Question: The code below downloads images from a server and displays them in a recyclerview using php mysql and volley library as seen in the image. As of now when one clicks the image it only toasts the image name. I want a user to be able to view the full image on click. Sorry to post all the code but its a desperate situation.
RECYCLERVIEW CODE
'''
<?xml version="1.0" encoding="utf-8"?>
<RelativeLayout xmlns:android="http://schemas.android.com/apk/res/android"
xmlns:tools="http://schemas.android.com/tools"
android:id="@+id/activity_main"
android:layout_width="match_parent"
android:layout_height="match_parent"
tools:context=".MainActivity">
<androidx.recyclerview.widget.RecyclerView
android:id="@+id/recyclerview1"
android:layout_width="fill_parent"
android:layout_height="fill_parent" />
</RelativeLayout>
'''
CARDVIEW CODE
'''
<?xml version="1.0" encoding="utf-8"?>
<androidx.cardview.widget.CardView
xmlns:android="http://schemas.android.com/apk/res/android"
xmlns:card_view="http://schemas.android.com/apk/res-auto"
android:id="@+id/cardview1"
android:layout_width="match_parent"
android:layout_height="wrap_content"
card_view:cardElevation="5dp"
card_view:contentPadding="5dp"
card_view:cardCornerRadius="5dp"
card_view:cardMaxElevation="5dp"
>
<RelativeLayout
android:layout_width="fill_parent"
android:layout_height="wrap_content"
android:background="#ECEFF1">
<com.android.volley.toolbox.NetworkImageView
android:id="@+id/VolleyImageView"
android:layout_width="150dp"
android:layout_height="100dp"
android:src="@mipmap/ic_launcher"
android:layout_marginTop="10dp"
android:layout_marginBottom="10dp"/>
<TextView
android:id="@+id/ImageNameTextView"
android:layout_width="wrap_content"
android:layout_height="wrap_content"
android:layout_centerVertical="true"
android:layout_marginLeft="10dp"
android:layout_toEndOf="@+id/VolleyImageView"
android:layout_toRightOf="@+id/VolleyImageView"
android:text="JSon Image Name"
android:textColor="#000"
android:textSize="15dp" />
</RelativeLayout>
</androidx.cardview.widget.CardView>
'''
MAIN ACTIVITY
'''
package com.ny.fetchallimages;
import android.os.Bundle;
import org.json.JSONArray;
import java.util.ArrayList;
import com.android.volley.VolleyError;
import com.android.volley.toolbox.JsonArrayRequest;
import com.android.volley.toolbox.Volley;
import java.util.List;
import android.view.GestureDetector;
import android.view.MotionEvent;
import android.view.View;
import android.widget.Toast;
import androidx.appcompat.app.AppCompatActivity;
import androidx.recyclerview.widget.LinearLayoutManager;
import androidx.recyclerview.widget.RecyclerView;
import com.android.volley.RequestQueue;
import com.android.volley.Response;
import org.json.JSONException;
import org.json.JSONObject;
public class MainActivity extends AppCompatActivity {
List<DataAdapter> ListOfdataAdapter;
RecyclerView recyclerView;
String HTTP_JSON_URL = "http://*************.php";
String Image_URL_JSON = "image_data";
String Image_Name_JSON = "image_tag";
JsonArrayRequest RequestOfJSonArray ;
RequestQueue requestQueue ;
View view ;
int RecyclerViewItemPosition ;
RecyclerView.LayoutManager layoutManagerOfrecyclerView;
RecyclerView.Adapter recyclerViewadapter;
ArrayList<String> ImageTitleNameArrayListForClick;
@Override
protected void onCreate(Bundle savedInstanceState) {
super.onCreate(savedInstanceState);
setContentView(R.layout.activity_main);
ImageTitleNameArrayListForClick = new ArrayList<>();
ListOfdataAdapter = new ArrayList<>();
recyclerView = (RecyclerView) findViewById(R.id.recyclerview1);
recyclerView.setHasFixedSize(true);
layoutManagerOfrecyclerView = new LinearLayoutManager(this);
recyclerView.setLayoutManager(layoutManagerOfrecyclerView);
JSON_HTTP_CALL();
// Implementing Click Listener on RecyclerView.
recyclerView.addOnItemTouchListener(new RecyclerView.OnItemTouchListener() {
GestureDetector gestureDetector = new GestureDetector(MainActivity.this, new GestureDetector.SimpleOnGestureListener() {
@Override public boolean onSingleTapUp(MotionEvent motionEvent) {
return true;
}
});
@Override
public boolean onInterceptTouchEvent(RecyclerView Recyclerview, MotionEvent motionEvent) {
view = Recyclerview.findChildViewUnder(motionEvent.getX(), motionEvent.getY());
if(view != null && gestureDetector.onTouchEvent(motionEvent)) {
//Getting RecyclerView Clicked Item value.
RecyclerViewItemPosition = Recyclerview.getChildAdapterPosition(view);
// Showing RecyclerView Clicked Item value using Toast.
Toast.makeText(MainActivity.this, ImageTitleNameArrayListForClick.get(RecyclerViewItemPosition), Toast.LENGTH_LONG).show();
}
return false;
}
@Override
public void onTouchEvent(RecyclerView Recyclerview, MotionEvent motionEvent) {
}
@Override
public void onRequestDisallowInterceptTouchEvent(boolean disallowIntercept) {
}
});
}
public void JSON_HTTP_CALL(){
RequestOfJSonArray = new JsonArrayRequest(HTTP_JSON_URL,
new Response.Listener<JSONArray>() {
@Override
public void onResponse(JSONArray response) {
ParseJSonResponse(response);
}
},
new Response.ErrorListener() {
@Override
public void onErrorResponse(VolleyError error) {
}
});
requestQueue = Volley.newRequestQueue(MainActivity.this);
requestQueue.add(RequestOfJSonArray);
}
public void ParseJSonResponse(JSONArray array){
for(int i = 0; i<array.length(); i++) {
DataAdapter GetDataAdapter2 = new DataAdapter();
JSONObject json = null;
try {
json = array.getJSONObject(i);
GetDataAdapter2.setImageTitle(json.getString(Image_Name_JSON));
// Adding image title name in array to display on RecyclerView click event.
ImageTitleNameArrayListForClick.add(json.getString(Image_Name_JSON));
GetDataAdapter2.setImageUrl(json.getString(Image_URL_JSON));
} catch (JSONException e) {
e.printStackTrace();
}
ListOfdataAdapter.add(GetDataAdapter2);
}
recyclerViewadapter = new RecyclerViewAdapter(ListOfdataAdapter, this);
recyclerView.setAdapter(recyclerViewadapter);
}
}
'''
RECYCLERVIEWADAPTER
'''
package com.ny.fetchallimages;
import android.view.View;
import android.view.ViewGroup;
import android.widget.TextView;
import com.android.volley.toolbox.NetworkImageView;
import java.util.List;
import com.android.volley.toolbox.ImageLoader;
import android.content.Context;
import android.view.LayoutInflater;
import androidx.recyclerview.widget.RecyclerView;
public class RecyclerViewAdapter extends RecyclerView.Adapter<RecyclerViewAdapter.ViewHolder> {
Context context;
List<DataAdapter> dataAdapters;
ImageLoader imageLoader;
public RecyclerViewAdapter(List<DataAdapter> getDataAdapter, Context context){
super();
this.dataAdapters = getDataAdapter;
this.context = context;
}
@Override
public ViewHolder onCreateViewHolder(ViewGroup parent, int viewType) {
View view = LayoutInflater.from(parent.getContext()).inflate(R.layout.cardview, parent, false);
ViewHolder viewHolder = new ViewHolder(view);
return viewHolder;
}
@Override
public void onBindViewHolder(ViewHolder Viewholder, int position) {
DataAdapter dataAdapterOBJ = dataAdapters.get(position);
imageLoader = ImageAdapter.getInstance(context).getImageLoader();
imageLoader.get(dataAdapterOBJ.getImageUrl(),
ImageLoader.getImageListener(
Viewholder.VollyImageView,//Server Image
R.mipmap.ic_launcher,//Before loading server image the default showing image.
android.R.drawable.ic_dialog_alert //Error image if requested image dose not found on server.
)
);
Viewholder.VollyImageView.setImageUrl(dataAdapterOBJ.getImageUrl(), imageLoader);
Viewholder.ImageTitleTextView.setText(dataAdapterOBJ.getImageTitle());
}
@Override
public int getItemCount() {
return dataAdapters.size();
}
class ViewHolder extends RecyclerView.ViewHolder{
public TextView ImageTitleTextView;
public NetworkImageView VollyImageView ;
public ViewHolder(View itemView) {
super(itemView);
ImageTitleTextView = (TextView) itemView.findViewById(R.id.ImageNameTextView) ;
VollyImageView = (NetworkImageView) itemView.findViewById(R.id.VolleyImageView) ;
}
}
}
'''
IMAGEADAPTER
'''
package com.ny.fetchallimages;
import android.graphics.Bitmap;
import com.android.volley.toolbox.ImageLoader;
import com.android.volley.RequestQueue;
import android.content.Context;;
import com.android.volley.toolbox.DiskBasedCache;
import com.android.volley.Cache;
import androidx.collection.LruCache;
import com.android.volley.Network;
import com.android.volley.toolbox.BasicNetwork;
import com.android.volley.toolbox.HurlStack;
public class ImageAdapter {
public static ImageAdapter imageAdapter;
public Network networkOBJ ;
public RequestQueue requestQueue1;
public ImageLoader Imageloader1;
public Cache cache1 ;
public static Context context1;
LruCache<String, Bitmap> LRUCACHE = new LruCache<String, Bitmap>(30);
private ImageAdapter(Context context) {
this.context1 = context;
this.requestQueue1 = RequestQueueFunction();
Imageloader1 = new ImageLoader(requestQueue1, new ImageLoader.ImageCache() {
@Override
public Bitmap getBitmap(String URL) {
return LRUCACHE.get(URL);
}
@Override
public void putBitmap(String url, Bitmap bitmap) {
LRUCACHE.put(url, bitmap);
}
});
}
public ImageLoader getImageLoader() {
return Imageloader1;
}
public static ImageAdapter getInstance(Context SynchronizedContext) {
if (imageAdapter == null) {
imageAdapter = new ImageAdapter(SynchronizedContext);
}
return imageAdapter;
}
public RequestQueue RequestQueueFunction() {
if (requestQueue1 == null) {
cache1 = new DiskBasedCache(context1.getCacheDir());
networkOBJ = new BasicNetwork(new HurlStack());
requestQueue1 = new RequestQueue(cache1, networkOBJ);
requestQueue1.start();
}
return requestQueue1;
}
}
'''
DATAADAPTER
'''
package com.ny.fetchallimages;
public class DataAdapter
{
public String ImageURL;
public String ImageTitle;
public String getImageUrl() {
return ImageURL;
}
public void setImageUrl(String imageServerUrl) {
this.ImageURL = imageServerUrl;
}
public String getImageTitle() {
return ImageTitle;
}
public void setImageTitle(String Imagetitlename) {
this.ImageTitle = Imagetitlename;
}
}
'''

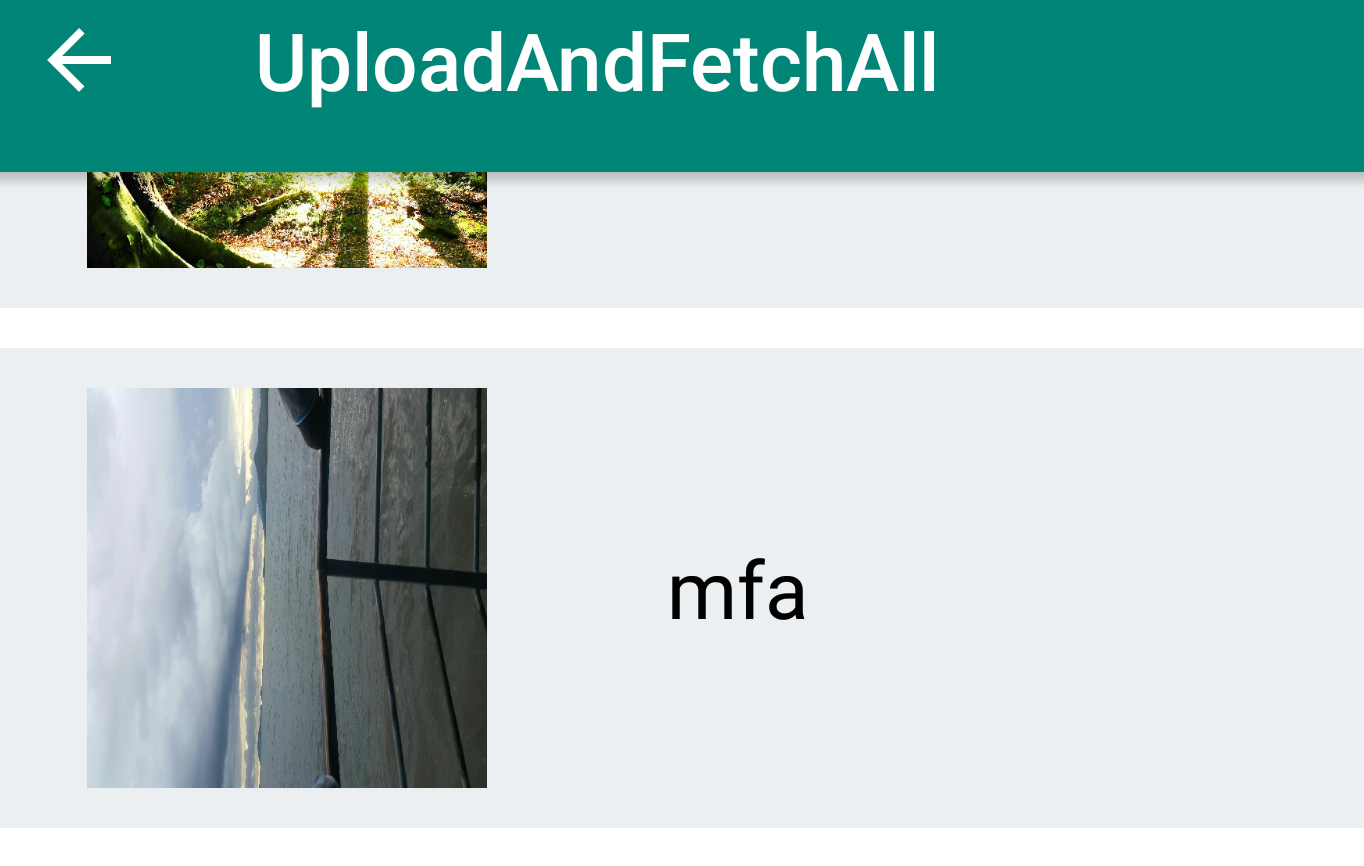
Answer: I made it to show full images by fetching the url and parsing it to a new activity. Thanks for the positive responses